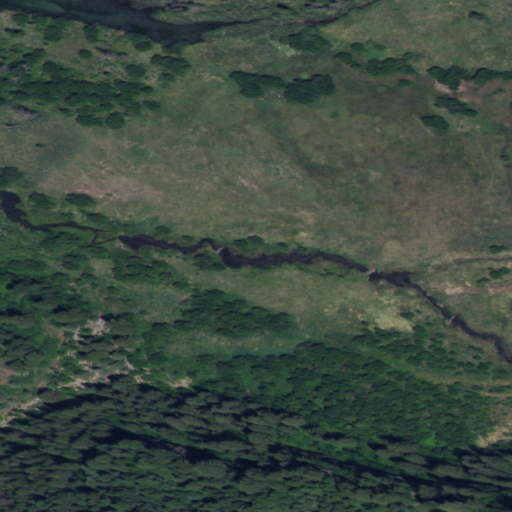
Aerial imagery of valley in Idaho named Fisher Canyon containing woody wetlands, evergreen forest, shrub, and open water